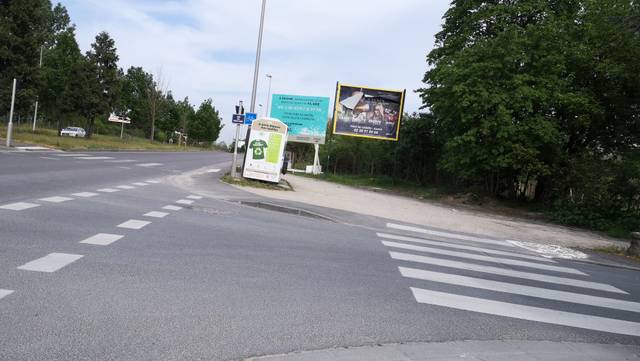
Region: France
Coordinates: 47.923, 1.93